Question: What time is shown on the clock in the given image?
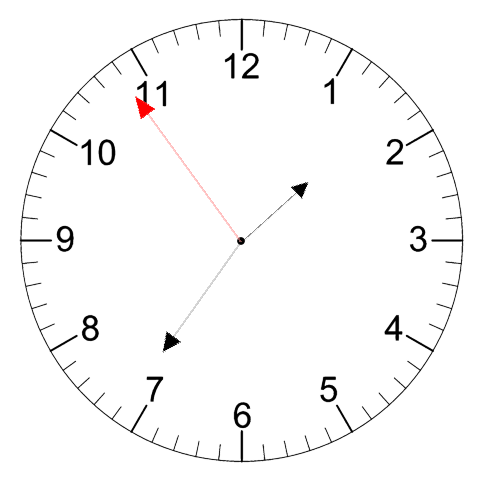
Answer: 01:35:54